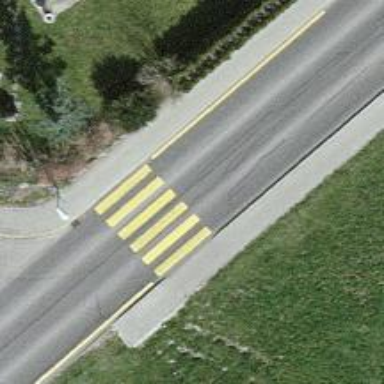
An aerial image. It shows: Uncontrolled zebra crossing on the road.